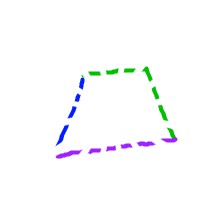
Shape: trapezoid